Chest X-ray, AP view. Patient: 39 years old, sex M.
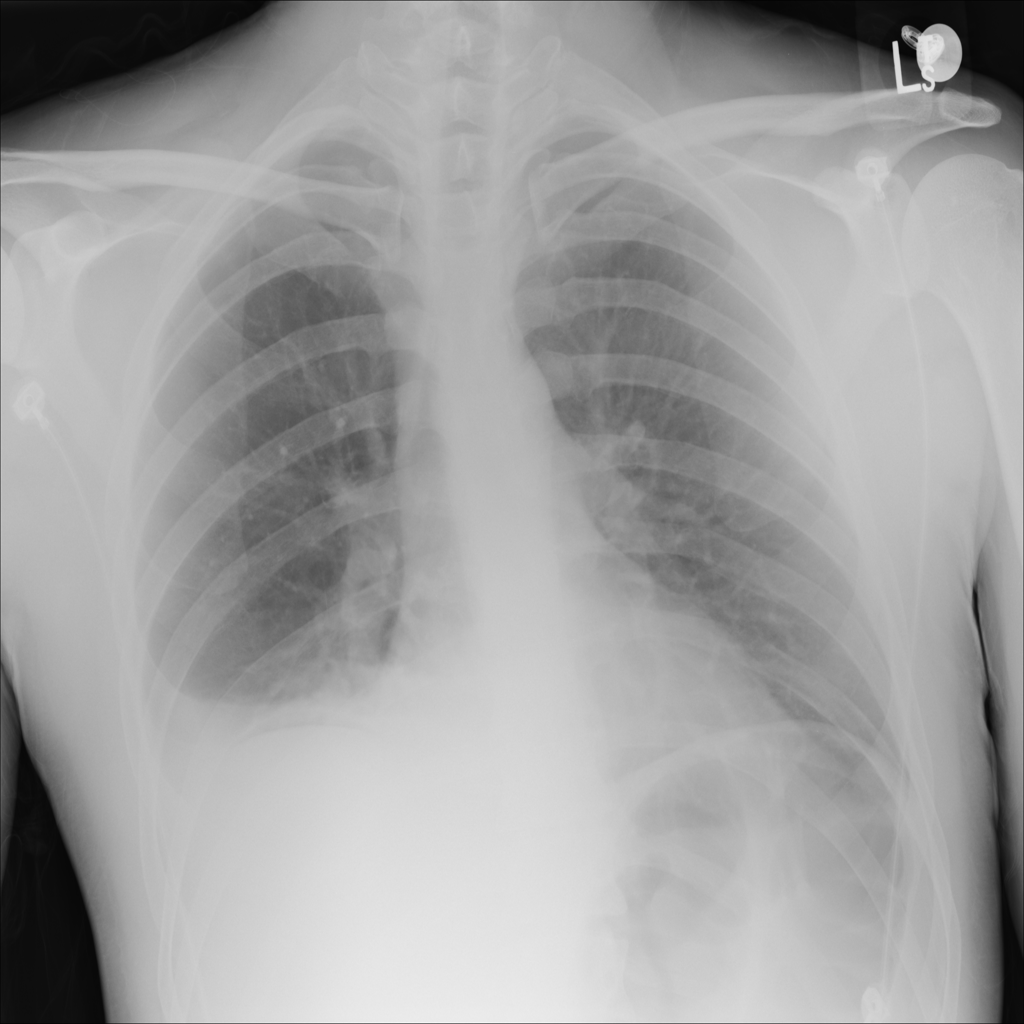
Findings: Effusion, Pneumothorax